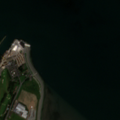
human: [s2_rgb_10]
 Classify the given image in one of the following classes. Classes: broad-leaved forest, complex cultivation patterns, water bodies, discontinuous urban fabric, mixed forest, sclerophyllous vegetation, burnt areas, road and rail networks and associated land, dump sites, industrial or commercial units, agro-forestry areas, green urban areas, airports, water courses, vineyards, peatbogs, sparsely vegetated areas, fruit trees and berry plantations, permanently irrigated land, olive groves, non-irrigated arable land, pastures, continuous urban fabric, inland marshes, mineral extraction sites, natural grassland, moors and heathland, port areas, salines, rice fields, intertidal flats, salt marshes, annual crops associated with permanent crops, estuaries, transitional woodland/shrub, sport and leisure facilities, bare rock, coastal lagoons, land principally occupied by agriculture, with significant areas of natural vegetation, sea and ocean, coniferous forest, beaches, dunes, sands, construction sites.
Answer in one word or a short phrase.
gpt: industrial or commercial units, sport and leisure facilities, sea and ocean